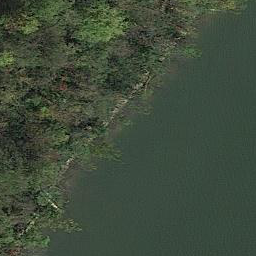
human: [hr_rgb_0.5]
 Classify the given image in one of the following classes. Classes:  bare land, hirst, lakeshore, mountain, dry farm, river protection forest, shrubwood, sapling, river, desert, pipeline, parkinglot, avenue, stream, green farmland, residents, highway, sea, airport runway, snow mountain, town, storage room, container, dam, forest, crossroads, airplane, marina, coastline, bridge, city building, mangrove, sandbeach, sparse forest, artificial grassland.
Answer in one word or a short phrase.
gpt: river protection forest